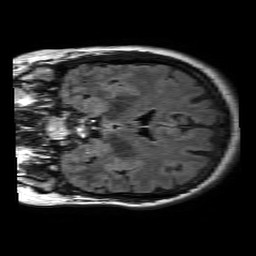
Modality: FLAIR
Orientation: coronal
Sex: female
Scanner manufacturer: philips
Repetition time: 11 s
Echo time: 0.125 s